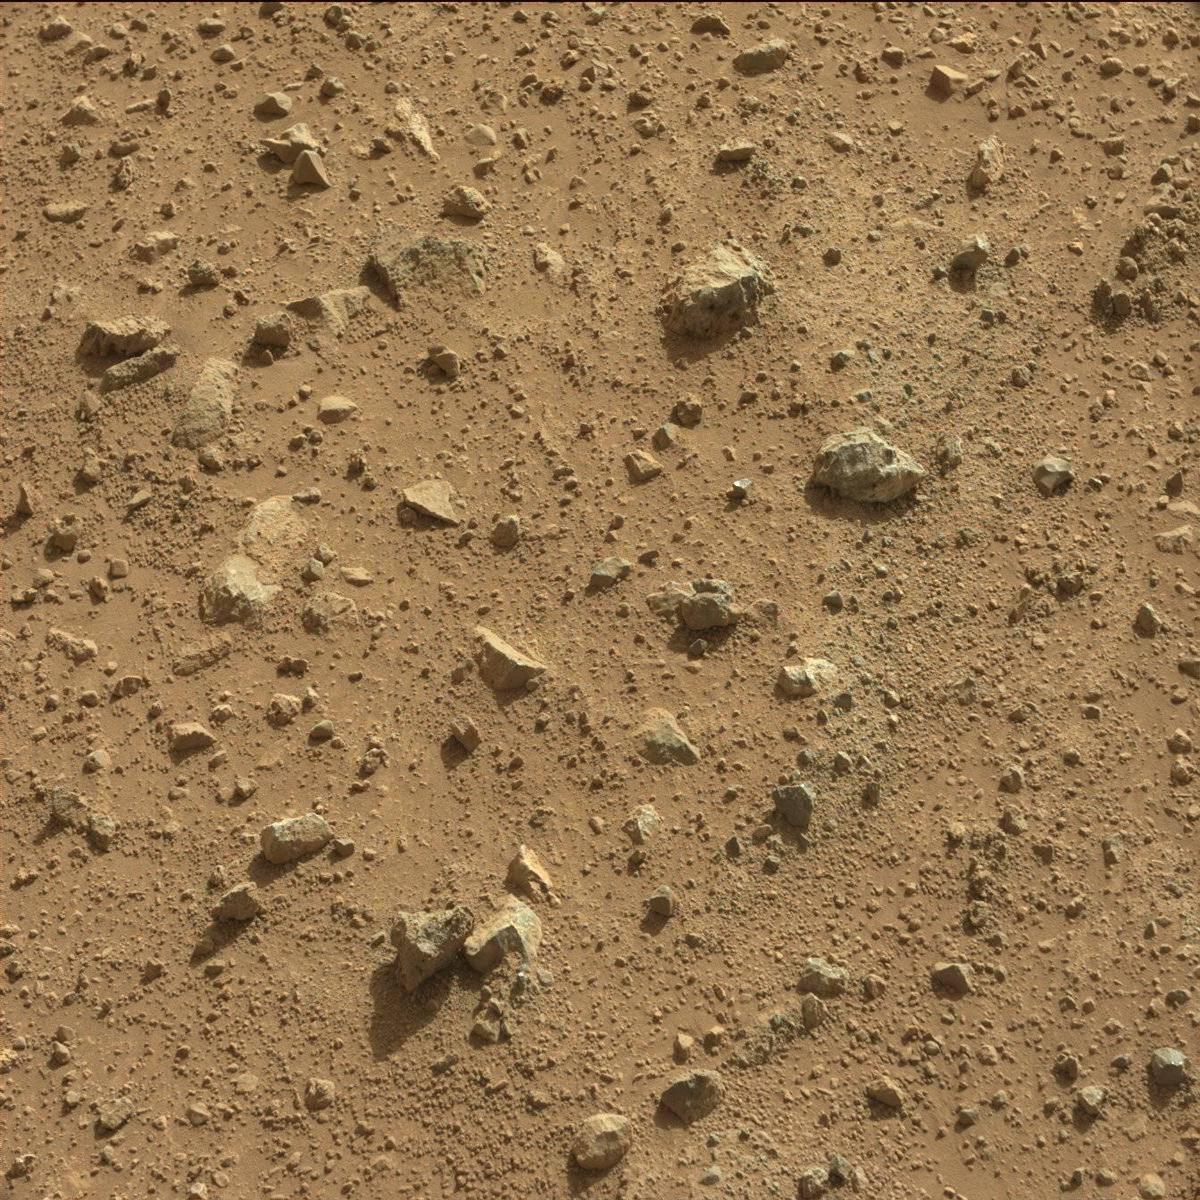
Terrain classes present: Bedrock, Rock, Sand / Soil